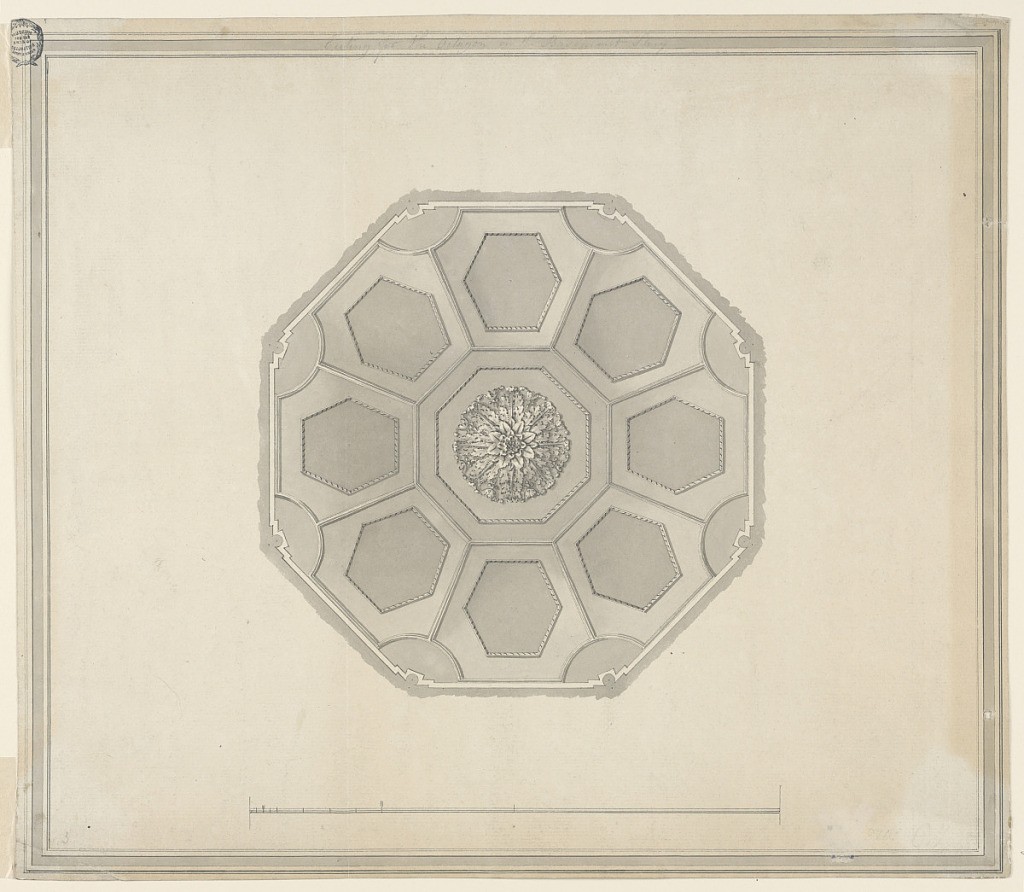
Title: Design for Ceiling for the Basement Story, Carlton House, Pall Mall, London, England
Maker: Henry Holland, British, 1745 - 1806
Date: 1786–90
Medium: Pen and black ink, brush and gray wash on paper
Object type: Drawing
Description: Horizontal format design for a ceiling for the octagon on the basement story of Carlton House in London, England. The wall is indicated outside. A rosette is in the center of an octagonal panel. It is surrounded by eight hexagons which have curved sides near the corners of the ceiling. Hexagonal panels are in the hexagons. Below is the scale. Elaborate framing at the edges. Something has been erased in the lower right.